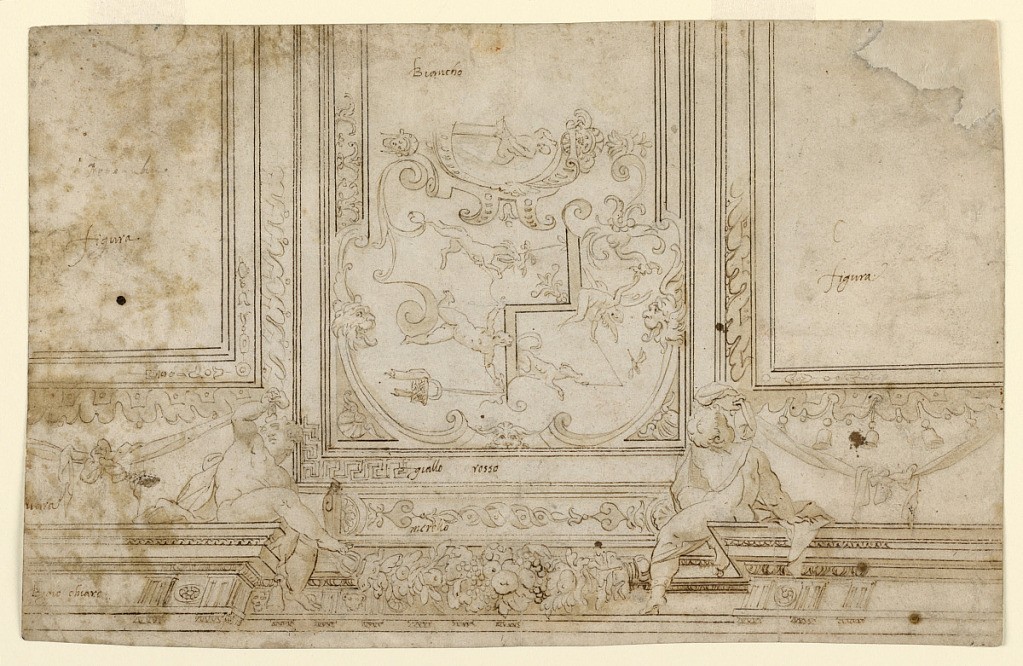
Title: Design for a Painted Ceiling
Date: ca. 1590
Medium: Pen and brown ink, brush and brown wash, over black chalk on off-white laid paper
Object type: Drawing
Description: Design for a painted ceiling featuring two putti at left and right holding drapery that supports garland of fruit and leaves below. On ceiling, partially completed design for painting including figures, animals, and angels. Highly decorated with various options for patterns including a Greek key border.